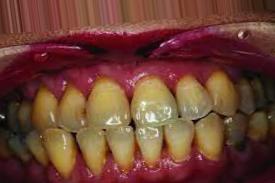
Condition: Tooth Discoloration